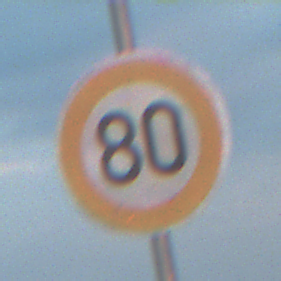
Verkehrszeichen: Geschwindigkeit80
Umgebung: Outdoor, Beach
Tageszeit: SunriseSunset
Wetter: PartlyCloudy
Licht: Natural
Jahreszeit: NotSpecified
Kontrast: MediumContrast